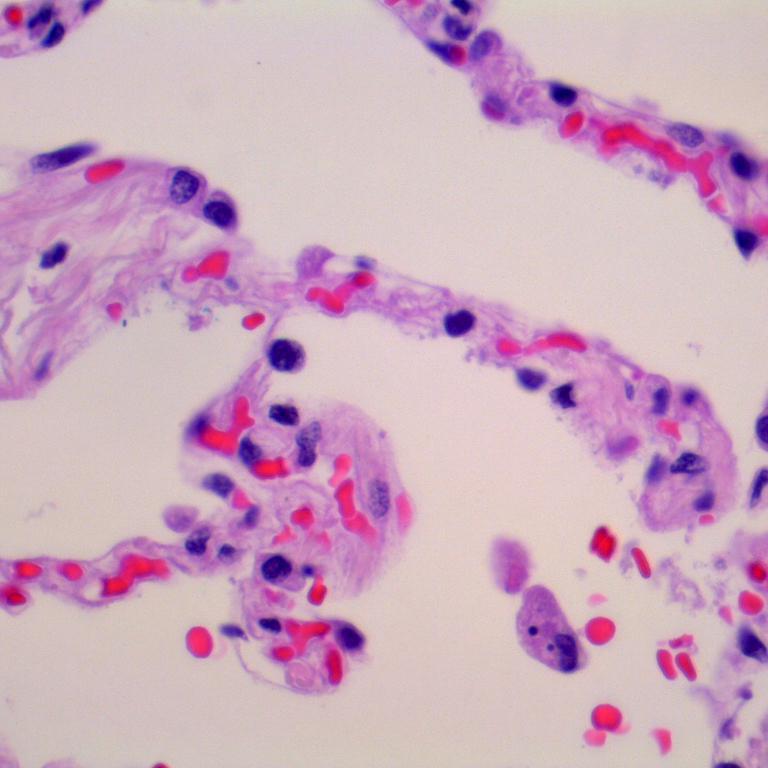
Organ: lung
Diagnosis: benign